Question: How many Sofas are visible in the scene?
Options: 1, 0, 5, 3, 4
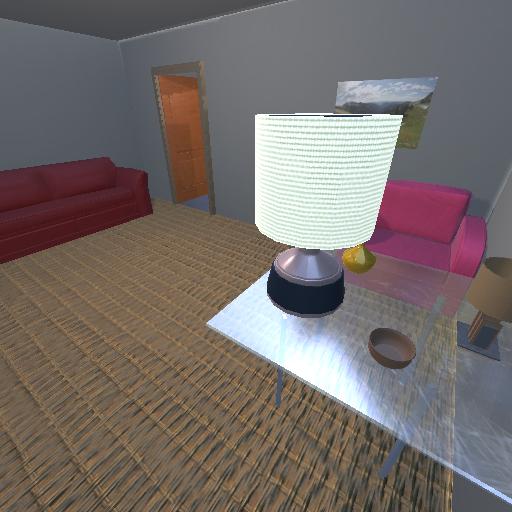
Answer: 1